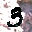
Label: 3